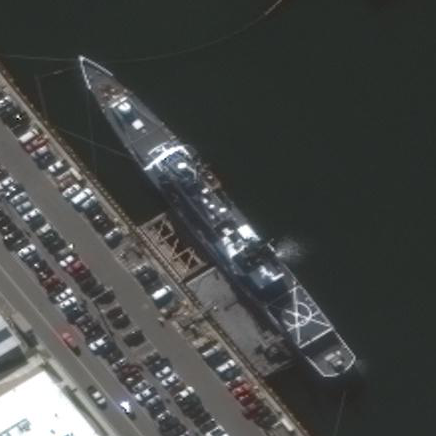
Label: cruiser